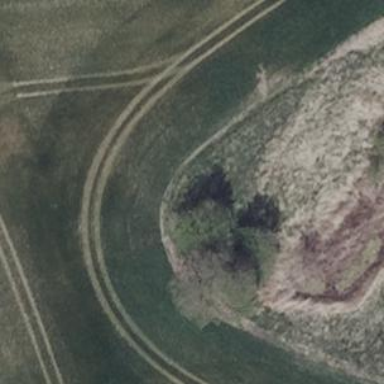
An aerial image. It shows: Hunting stand.